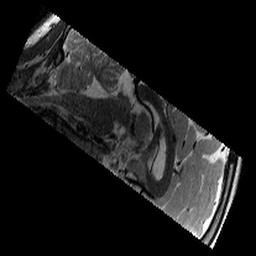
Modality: T2w
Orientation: sagittal
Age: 9
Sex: male
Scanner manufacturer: siemens
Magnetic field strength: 3 T
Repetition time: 9.23 s
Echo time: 0.067 s